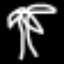
Label: palm tree